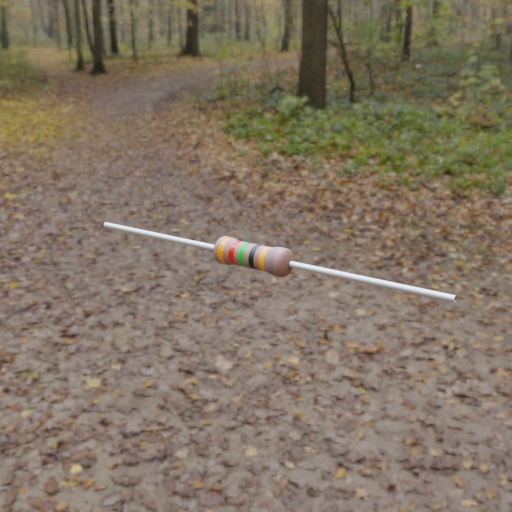
Resistor colour bands (in order): orange, red, green, black, orange, gray